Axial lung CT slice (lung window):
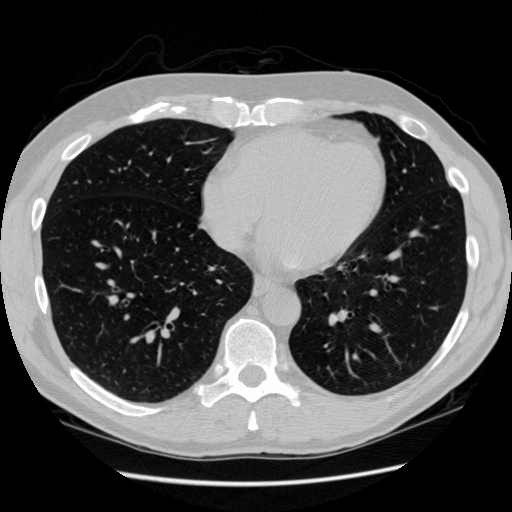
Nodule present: no